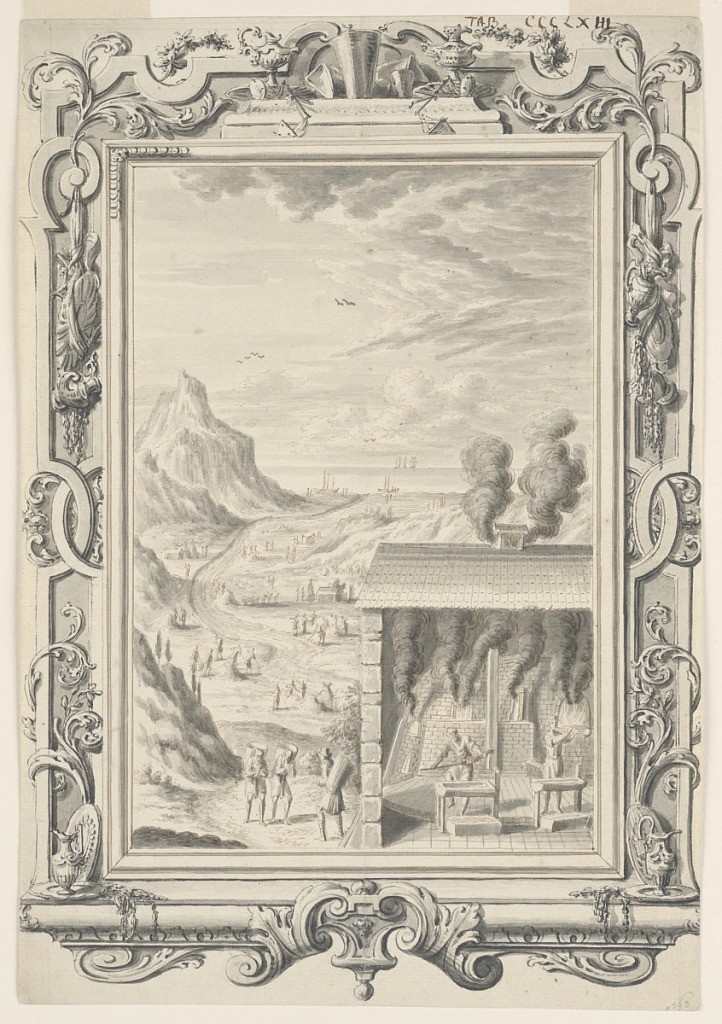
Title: Study for The Making of Glass, The Treasure Hid in the Sand, Plate 363, Physica Sacra
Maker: Johann Melchior Füssli, Swiss, 1677–1736
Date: before 1731
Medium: Brush and grey, black wash, pen and brown, black ink on cream laid paper
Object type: Drawing
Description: Two men are shown making glass on the right inside a small building with a large furnace inside emitting a large amount of smoke. On the left three men appear with heavy loads on their backs. A landscape with a mountain on the left and a winding path that leads to a body of water appears in the background. A couple small houses and a few boats appear in the distance. Figures are dispersed throughout the landscape. The picture is surrounded by an elaborately ornamented frame.